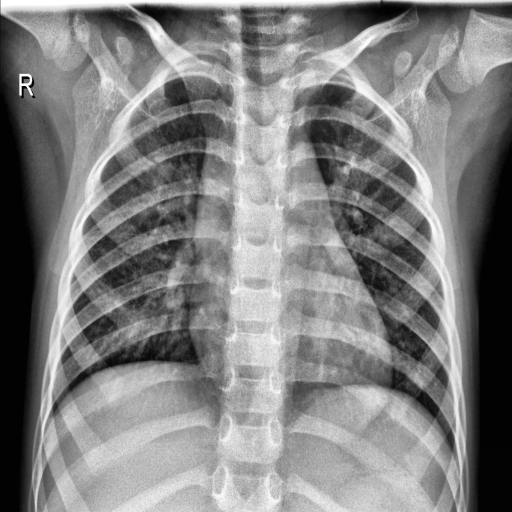
Finding: NORMAL